Question: In localhost, it works fine. After uploading into my hosting i got this error. I'm using zend framework 1.12.
'''
Fatal error: Class 'Application_Models_DBTable_Kereta' not found in /home/mysite/public_html/application/controllers/CarController.php
'''
others post said the problem is because the case sensitivity of file names. But i tried to change and nothing happens. See my attachment for the structured of my project. The attachment shown application and model names.

edited : This problem occurs to all my models class.. can't find models..
Controller code :
'''
class CarController extends Zend_Controller_Action
{
public function init()
{
/* Initialize action controller here */
//klu login sbgai admin, papar layout admin, klu login sbgai user, papar layout user laaaa,
Zend_Session::start();//start session
$session = new Zend_Session_Namespace("MyNamespace");
$id_pengguna = $session->id_pengguna;
$kategori = $session->kategori;
if($kategori==3)
{
$this->_helper->layout->setLayout('layoutadmin');
}
else
{
}
}
public function indexAction()
{
// $albums = new Application_Model_DbTable_Albums();
//$this->view->albums = $albums->fetchAll();
}
public function reservationAction()
{
if($this->getRequest()->isPost())
{
$jadual_tarikhmula = $this->getRequest()->getPost("jadual_tarikhmula");
$jadual_tarikhtamat = $this->getRequest()->getPost("jadual_tarikhtamat");
$jadual_masamula1 = $this->getRequest()->getPost("jadual_masamula1");
$jadual_masamula2 = $this->getRequest()->getPost("jadual_masamula2");
$jadual_masatamat1 = $this->getRequest()->getPost("jadual_masatamat1");
$jadual_masatamat2 = $this->getRequest()->getPost("jadual_masatamat2");
$simpan = array($jadual_tarikhmula,$jadual_tarikhmula,$jadual_masamula1,$jadual_masatamat1);
$papar = $this->view->dataReserve= $simpan;
$db = new Application_Model_DbTable_Kereta();
$paparkereta = $this->view->reserve = $db->getReservationCar($jadual_tarikhmula,$jadual_tarikhmula,$jadual_masamula1,$jadual_masatamat1);
$this->view->dataWujud = count($paparkereta);
$gambar = $this->view->gambarKereta = $db->getGambarKereta($paparkereta[0]['id_kereta'],false);
}
}
}
'''
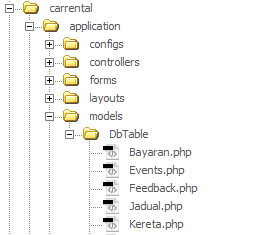
Answer: Your folder name is 'DbTable' and your model class name is '..._DBTable_...' ?
Note that Linux is case-sensitive directory or filename.
And did you add this line to '.ini' file?
'''
Appnamespace = "Application"
'''